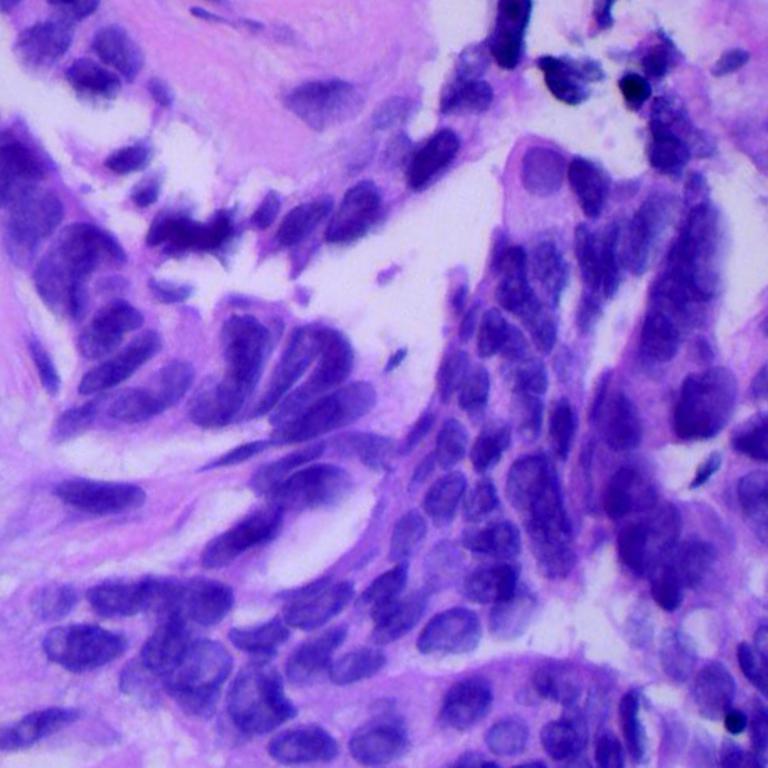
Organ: lung
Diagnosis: adenocarcinomas